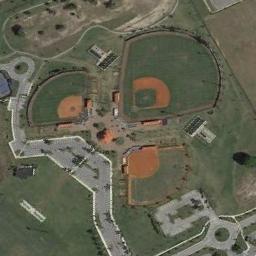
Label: baseball_diamond